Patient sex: M
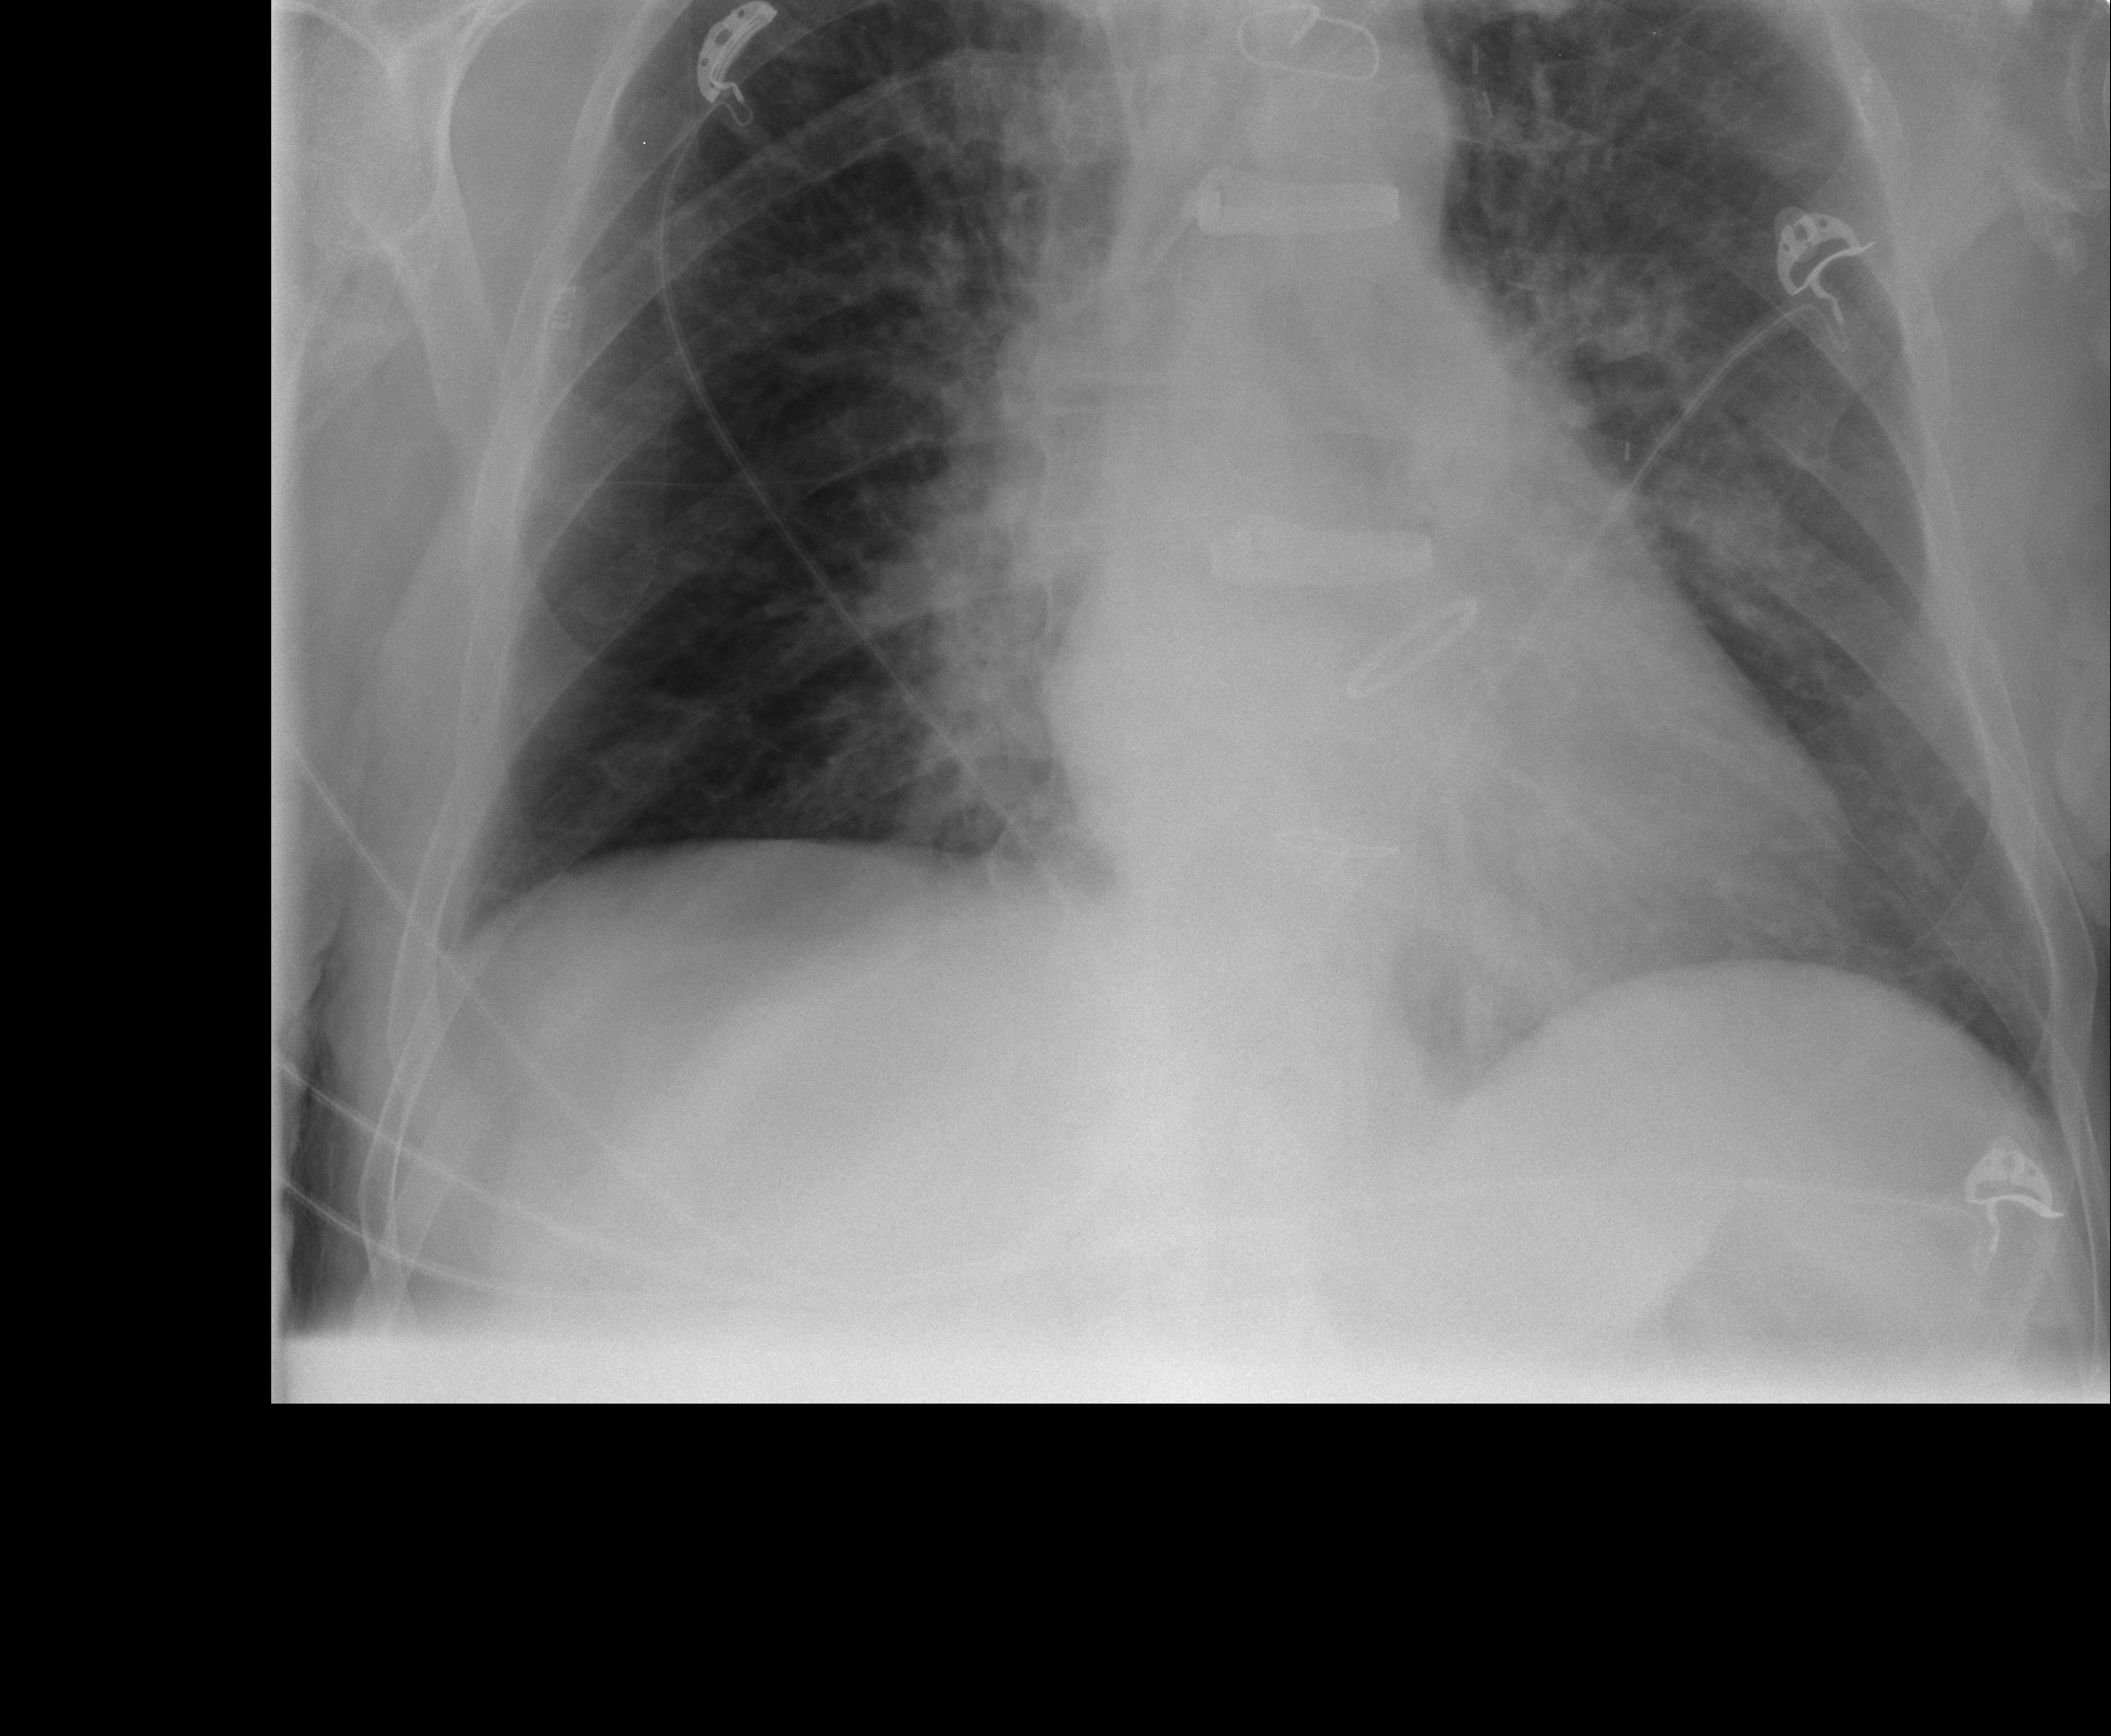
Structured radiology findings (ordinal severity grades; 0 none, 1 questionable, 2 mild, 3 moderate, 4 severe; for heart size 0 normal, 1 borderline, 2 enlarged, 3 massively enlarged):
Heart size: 0
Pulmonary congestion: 0
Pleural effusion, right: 0
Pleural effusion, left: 0
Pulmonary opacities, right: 1
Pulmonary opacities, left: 0
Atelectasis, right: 0
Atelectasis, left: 0